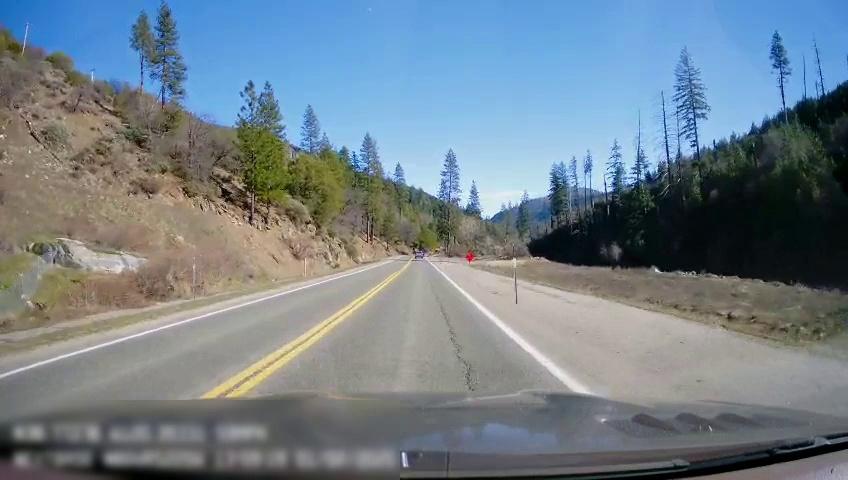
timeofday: Day
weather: Sunny
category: Drivable Space
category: Drivable Space
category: Vehicles | Truck
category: Lanes | Opposite Lane
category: Lanes | Current Lane
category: Lanes | Opposite Lane
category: Lanes | Current Lane